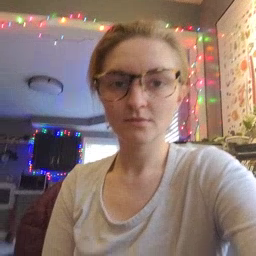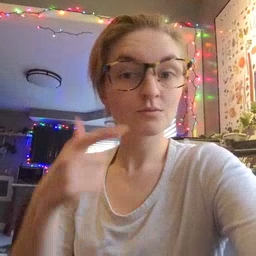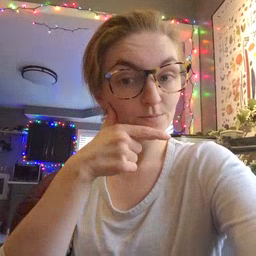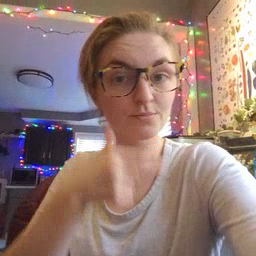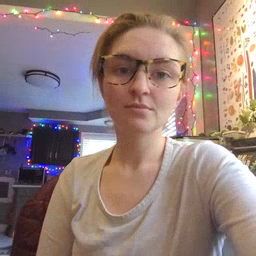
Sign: radio